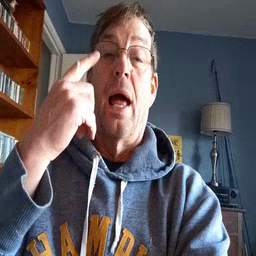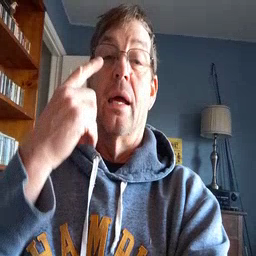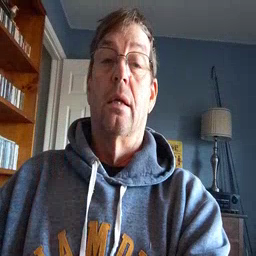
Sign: eye